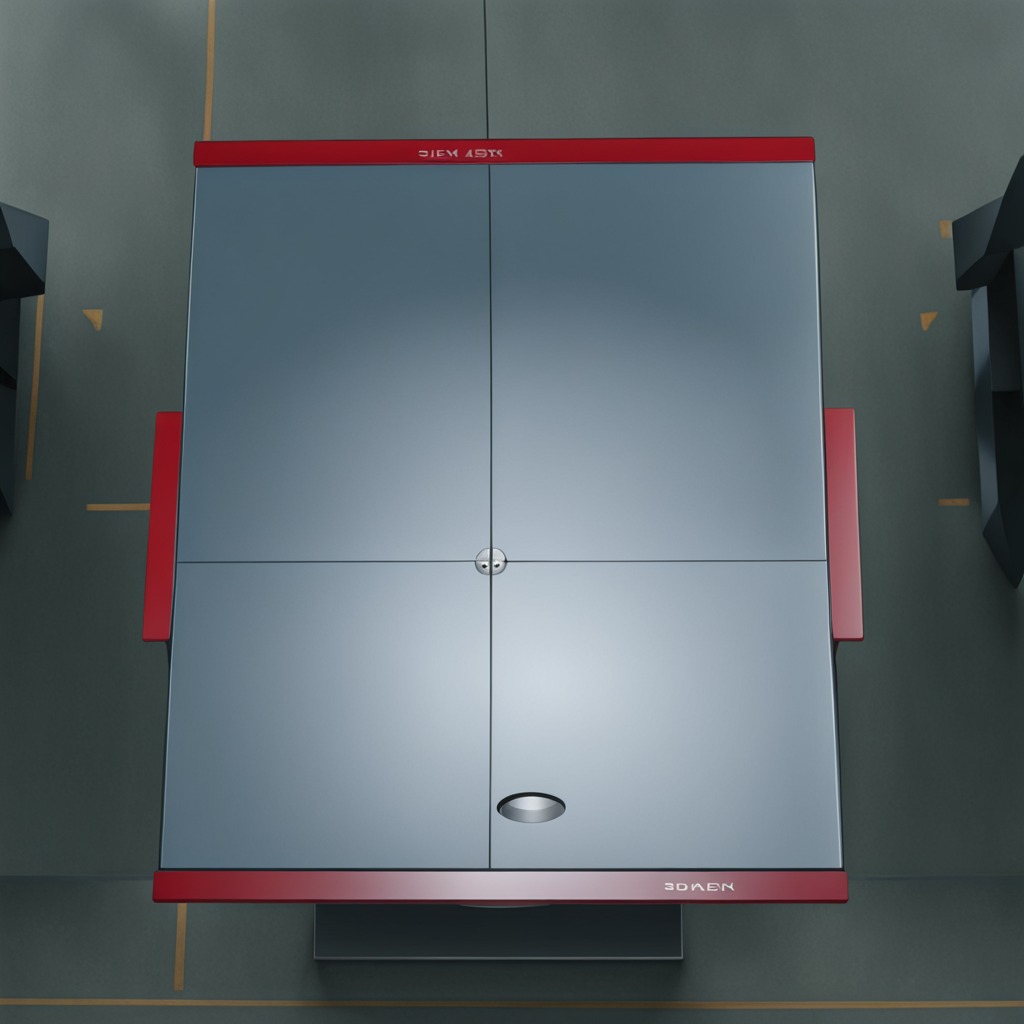
A flat metal washer is lying on the toolbox surface in an airplane hangar workshop.